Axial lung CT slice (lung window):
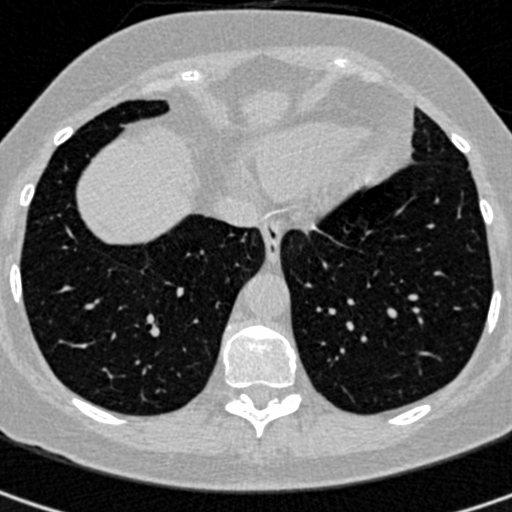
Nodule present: no